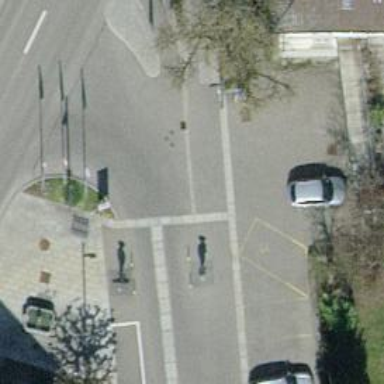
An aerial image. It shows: Living street with asphalt surface and opposite cycleway.